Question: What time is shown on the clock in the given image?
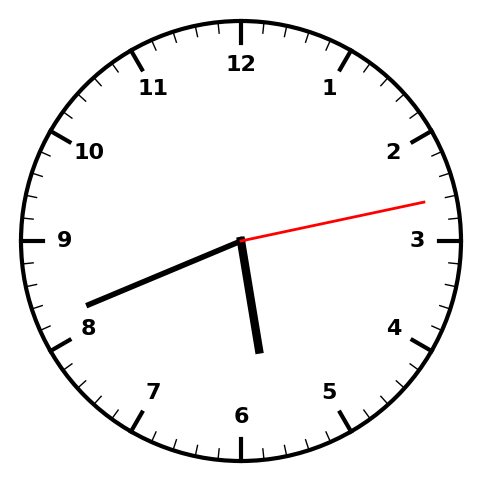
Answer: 05:41:13